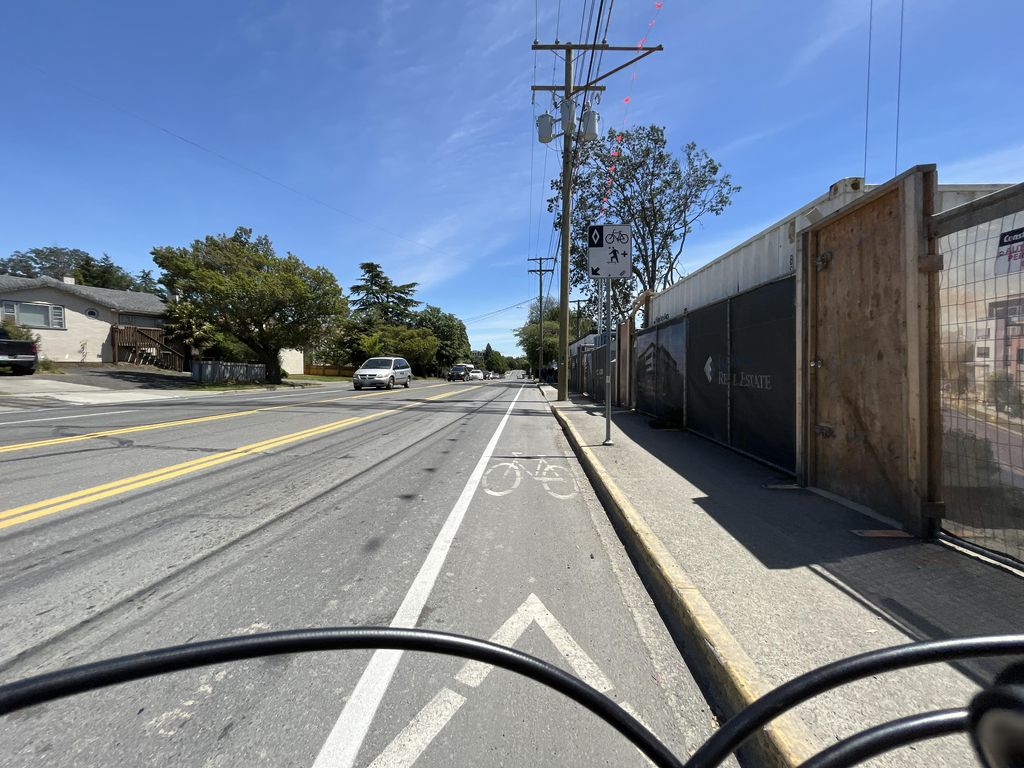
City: victoria